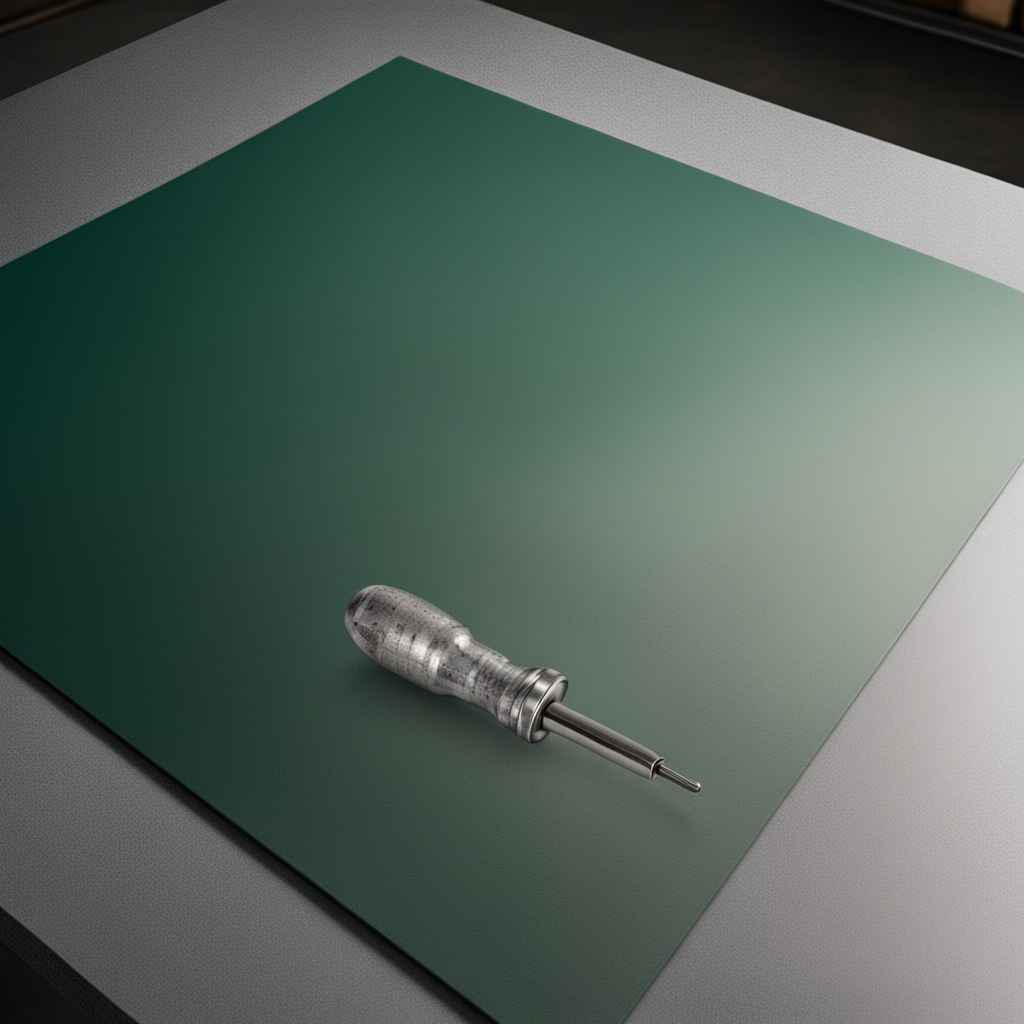
A screwdriver lying on the clean granite tabletop covered with a green rubber mat inside a workshop under bright overhead lighting crisp shadows high clarity worn but beneath the mat